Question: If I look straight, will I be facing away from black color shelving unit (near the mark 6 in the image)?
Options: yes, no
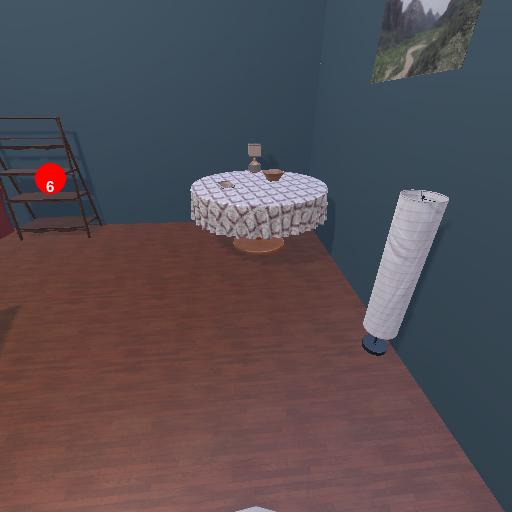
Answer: yes